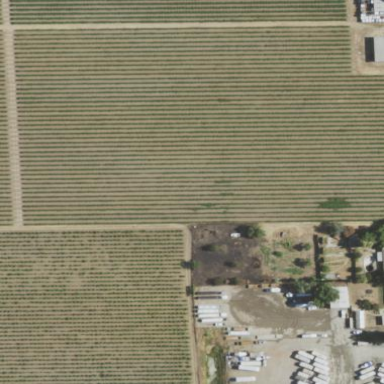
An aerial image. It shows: Vineyard with grape crops.